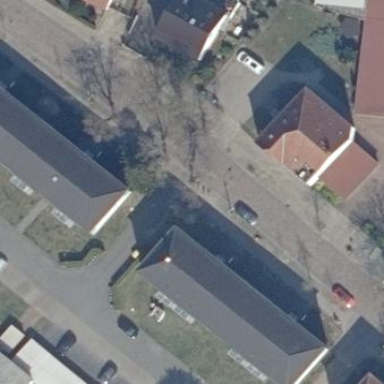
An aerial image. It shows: Residential building with apartments.